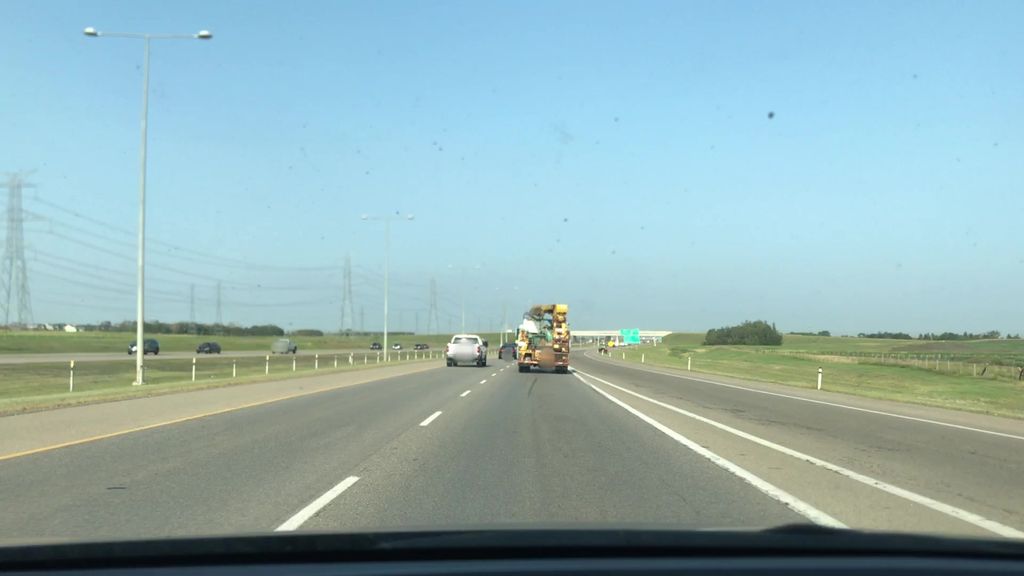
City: edmonton